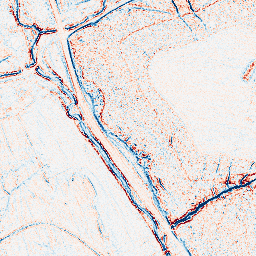
Category: edge_preserving
Decomposition family: bilateral
Decomposition parameters: d: 5
sigma_color: 100
sigma_space: 50
Upsampling method: bicubic
Upsampling parameters: scale: 2
Upsampling scale: 2